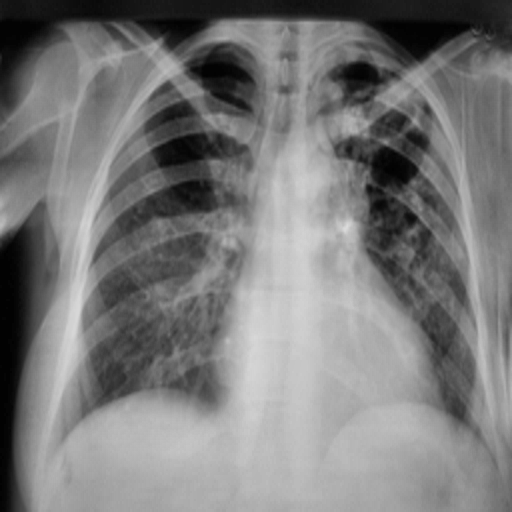
Finding: TUBERCULOSIS